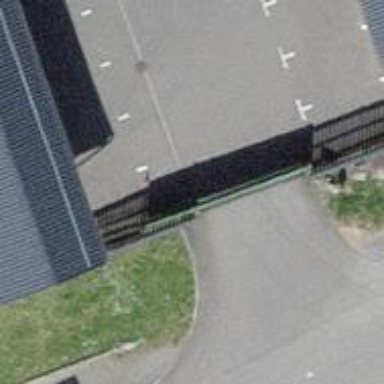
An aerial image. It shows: Gate.